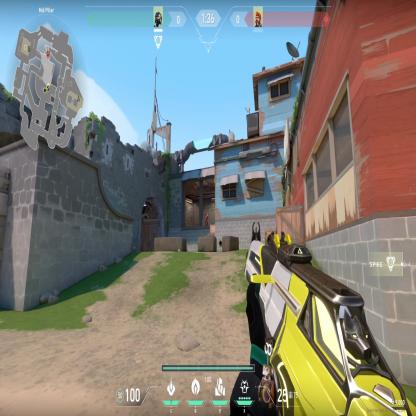
Label: enemy